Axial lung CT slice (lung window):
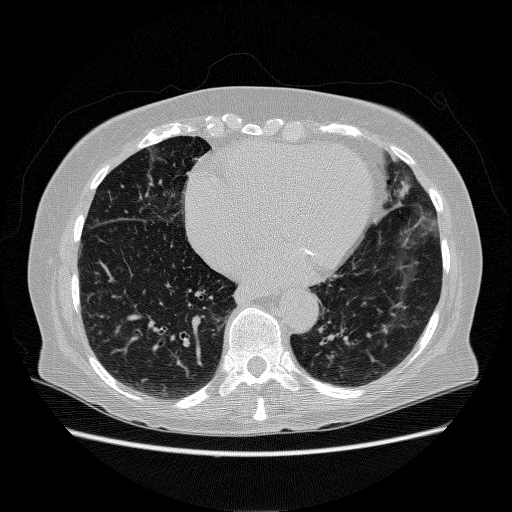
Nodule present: no